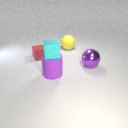
large purple rubber cylinder to the left of large yellow rubber sphere